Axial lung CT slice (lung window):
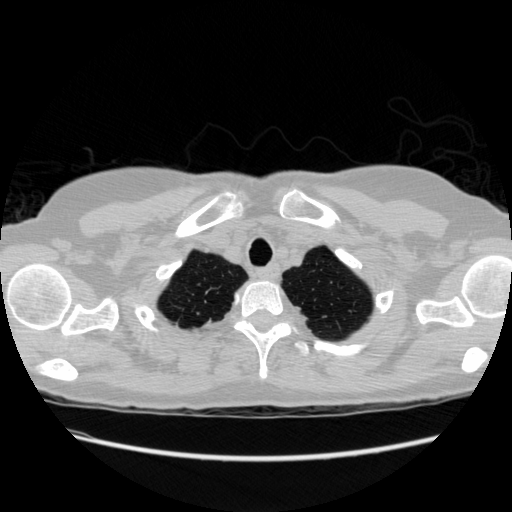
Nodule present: no